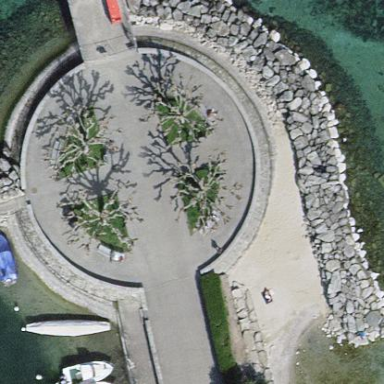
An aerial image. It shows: Breakwater structure.